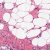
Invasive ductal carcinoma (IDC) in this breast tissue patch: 0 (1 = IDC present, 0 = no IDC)